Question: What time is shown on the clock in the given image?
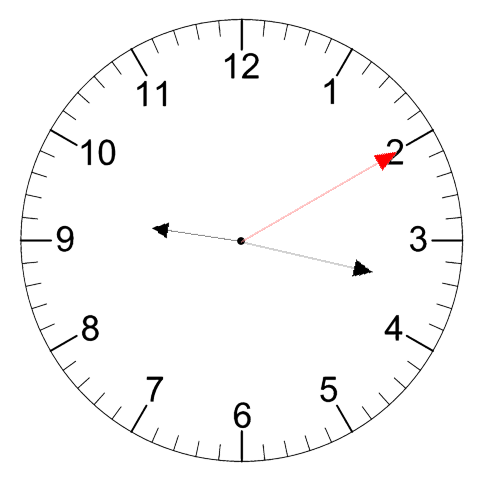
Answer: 09:17:10